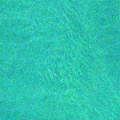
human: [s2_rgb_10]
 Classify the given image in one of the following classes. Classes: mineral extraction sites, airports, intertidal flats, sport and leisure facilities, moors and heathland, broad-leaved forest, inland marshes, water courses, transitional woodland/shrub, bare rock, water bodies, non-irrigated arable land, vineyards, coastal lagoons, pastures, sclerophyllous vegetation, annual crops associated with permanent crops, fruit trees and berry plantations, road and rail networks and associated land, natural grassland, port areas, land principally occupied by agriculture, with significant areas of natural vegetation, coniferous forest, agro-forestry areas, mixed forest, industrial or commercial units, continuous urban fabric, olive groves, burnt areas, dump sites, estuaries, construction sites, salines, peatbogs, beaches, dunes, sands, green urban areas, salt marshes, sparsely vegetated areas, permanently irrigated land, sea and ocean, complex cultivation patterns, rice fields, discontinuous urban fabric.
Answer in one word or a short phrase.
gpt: sea and ocean